Interaction volume radius: 10 \u00c5
Interaction volume height: 10 \u00c5
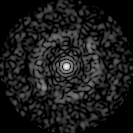
Disorder parameter: 0.8332